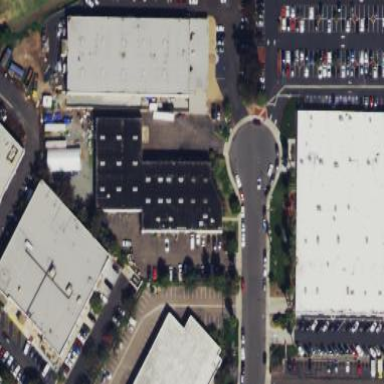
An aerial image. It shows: Industrial building.